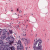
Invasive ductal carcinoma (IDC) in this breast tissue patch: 0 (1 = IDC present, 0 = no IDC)